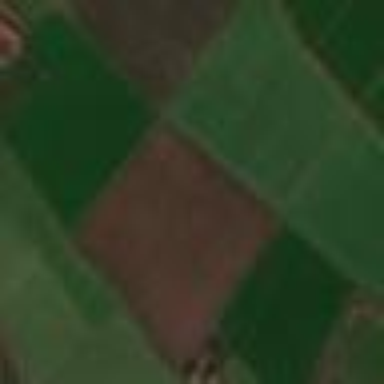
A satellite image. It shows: Farmland with rice crops.